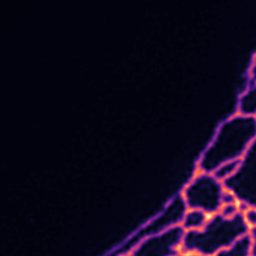
Label: Super-resolution ER image